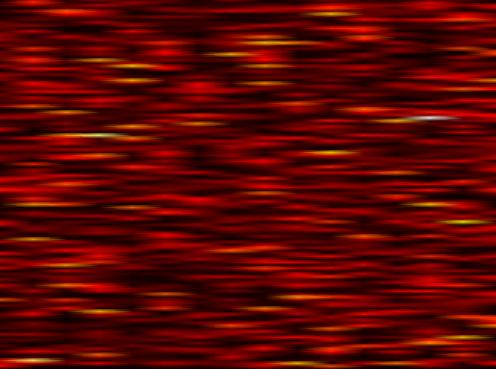
Label: FOFDM